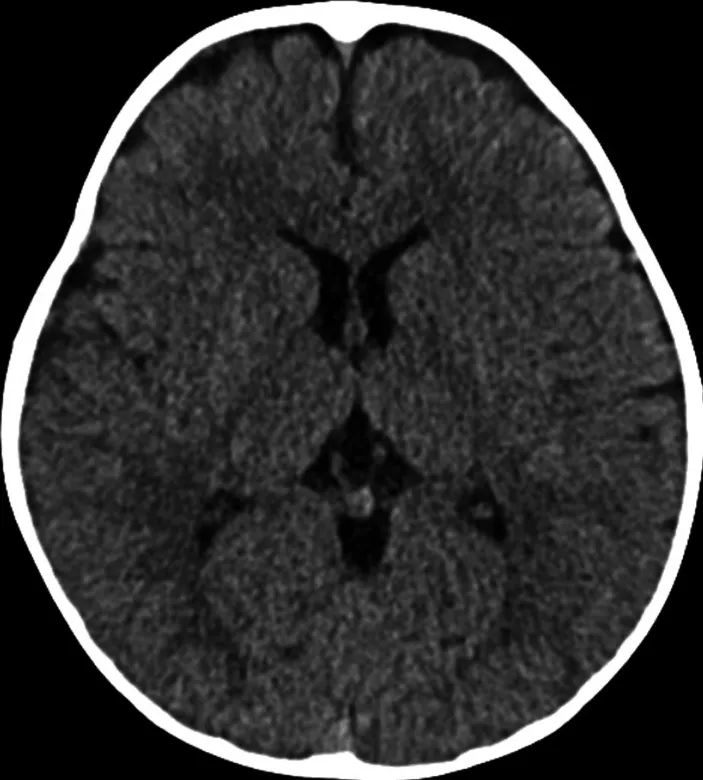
Normal head tomography.
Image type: radiology (ct)